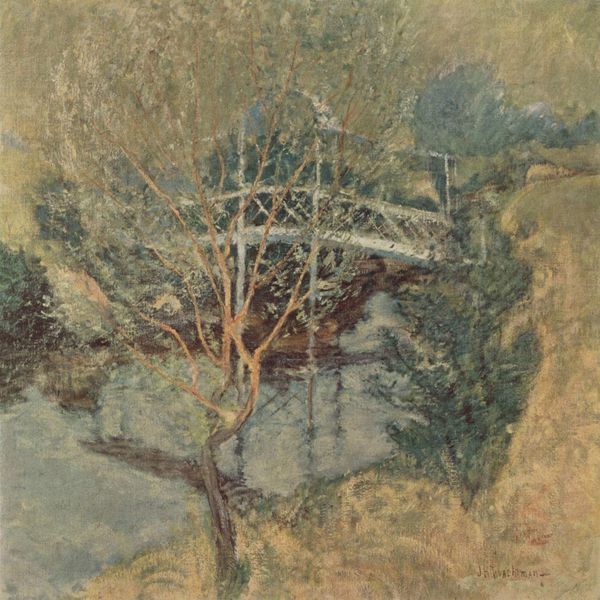
Titel: Die weiße Brücke
Künstler: John H. Twachtman
Standort: Minneapolis (Minnesota)
Institution: The Minneapolis Institute of Arts
Schlagwörter: baum, blau, blätter, himmel, schatten, wasser, weiß, bäume, fluss, gelb, grün, impressionismus, landschaft, see, ufer, äste, braun, licht, zeichnung, wiese, expressionismus, blass, signatur, spiegel, öl, ast, bach, horizont, hügel, natur, spiegelung, stamm, weide, zweige, brücke, brüstung, busch, büsche, gebüsch, gewässer, gitter, sträucher, realismus, blatt, garten, japan, spiegelbild, hellgrün, böschung, monet, reflexe, japonismus, spiegeln, geländer, striche, impression, zweig, flusslandschaft, geäst, pastellig, blattgrün, aus, japanischer garten